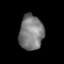
Tissue: lung
Cell type: Others
Senescence score: 0.1776
Nuclear area (px): 832
Mean DAPI intensity: 125.181